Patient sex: F
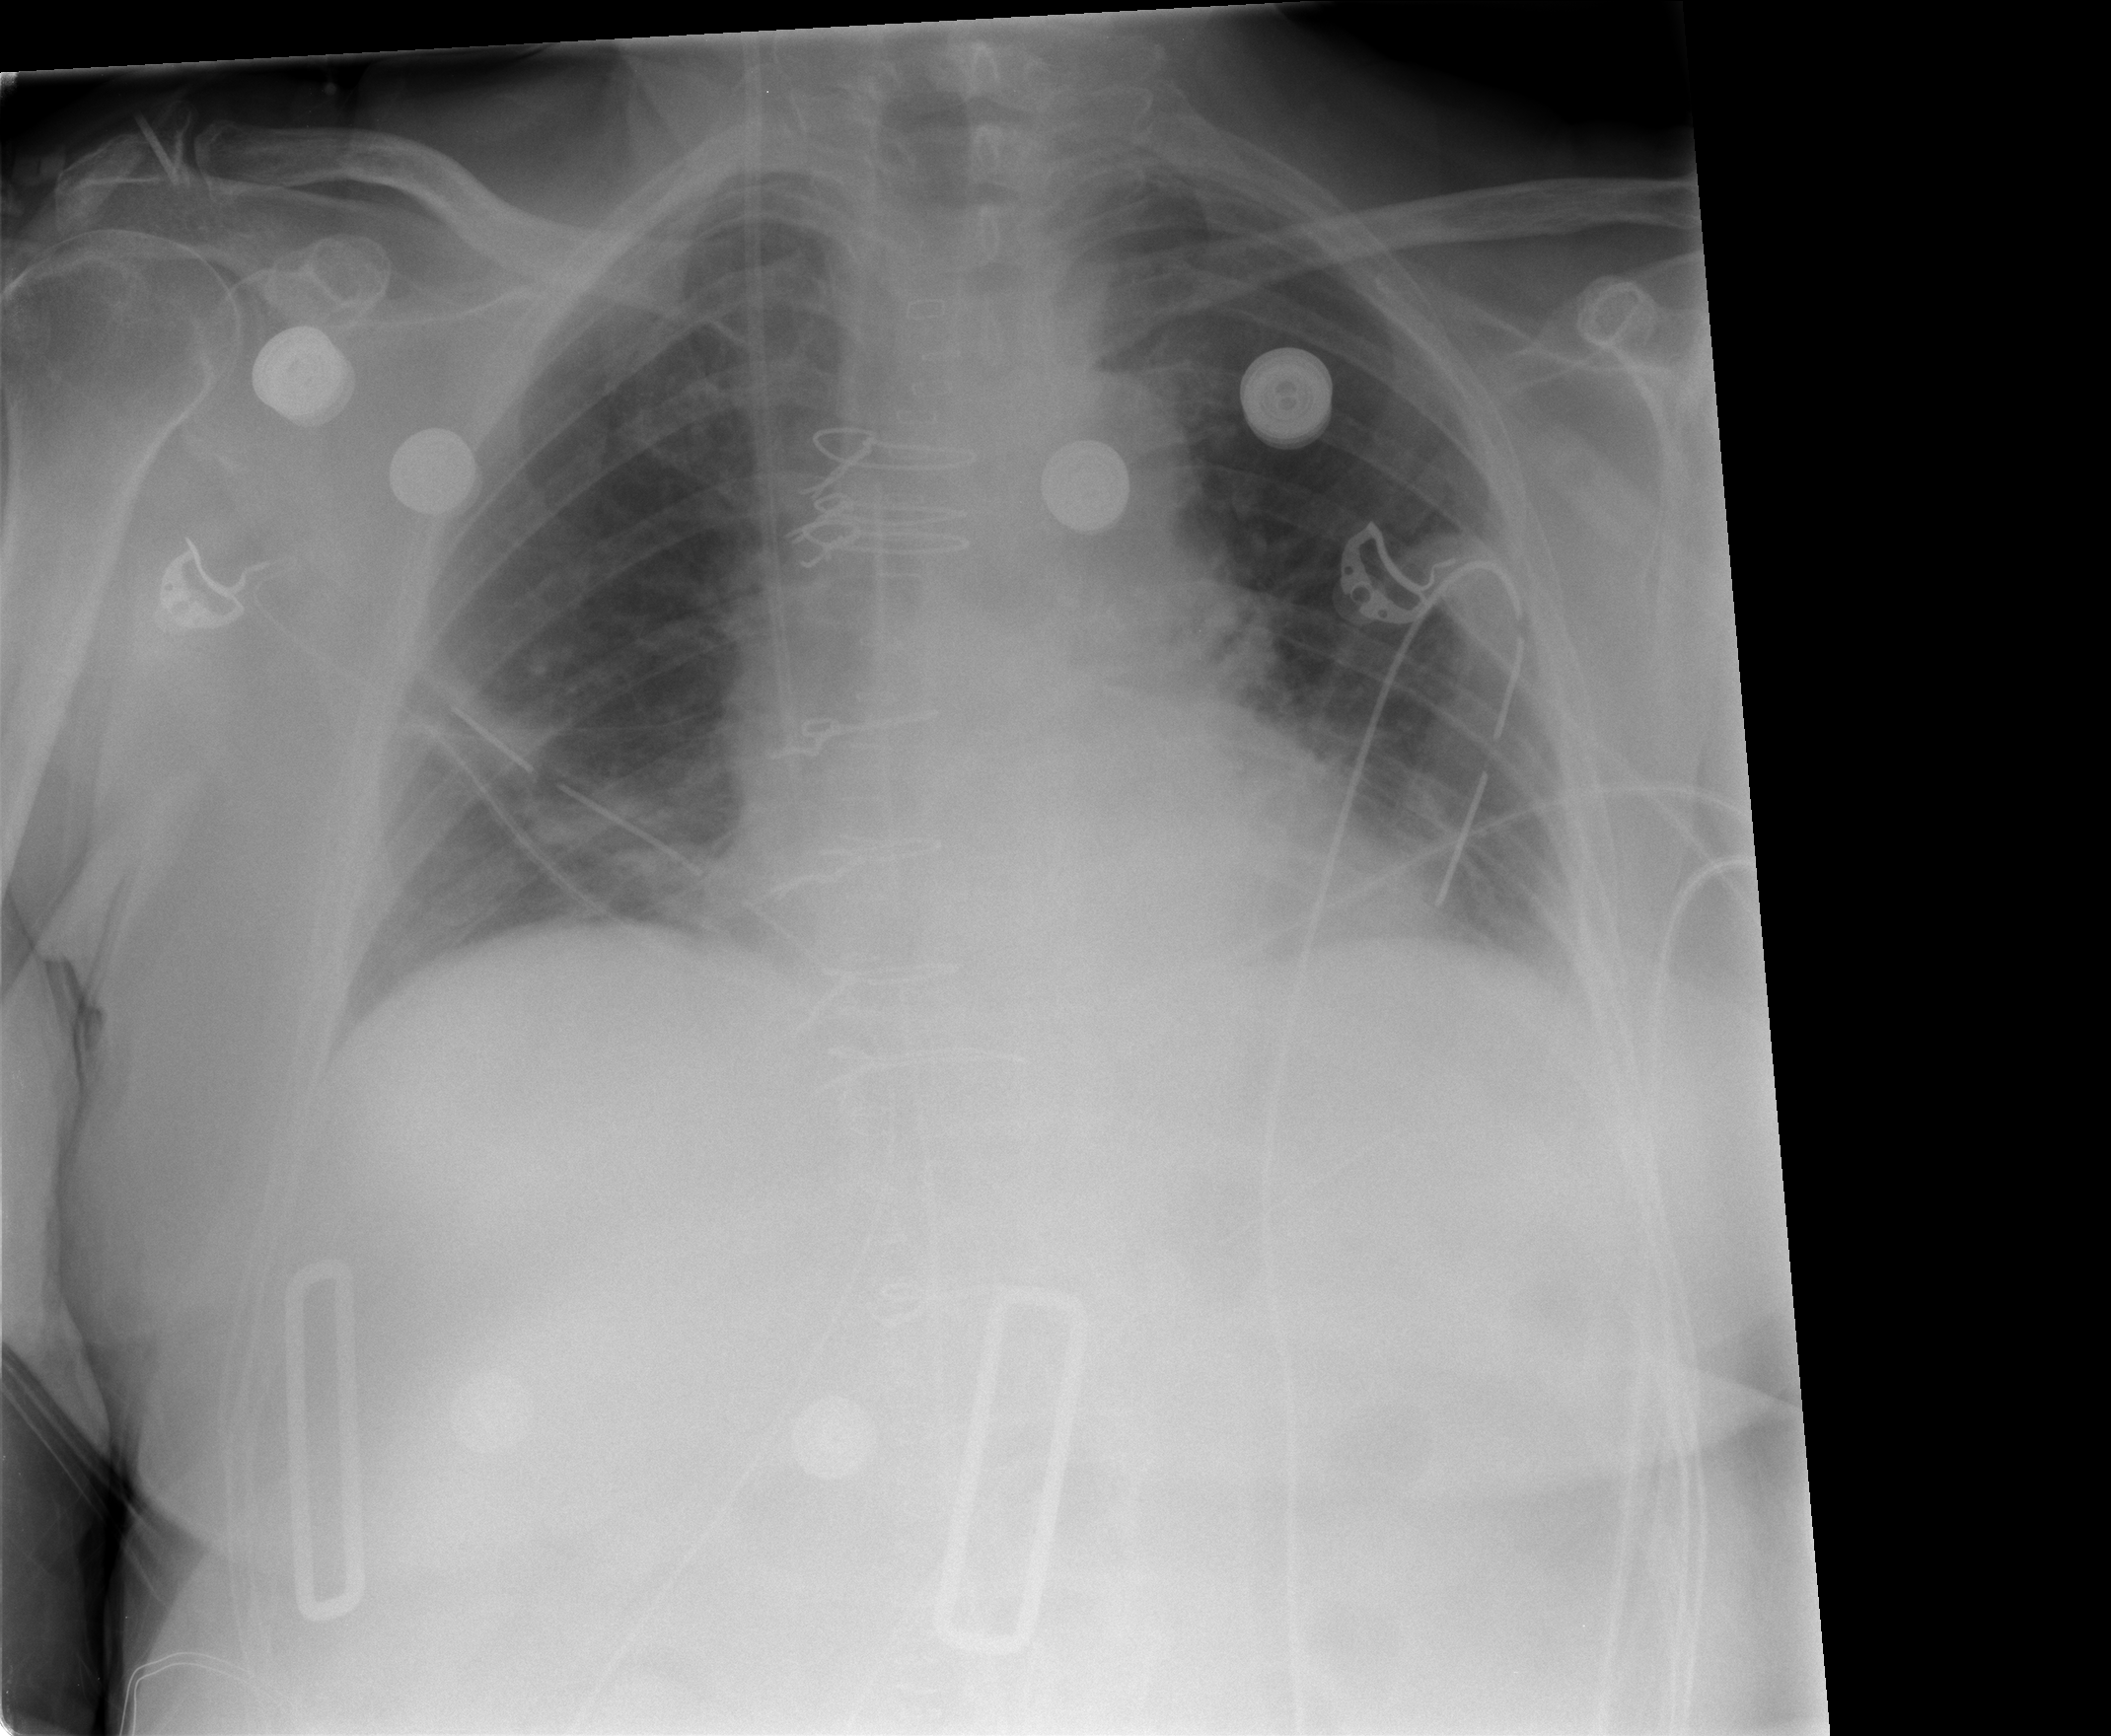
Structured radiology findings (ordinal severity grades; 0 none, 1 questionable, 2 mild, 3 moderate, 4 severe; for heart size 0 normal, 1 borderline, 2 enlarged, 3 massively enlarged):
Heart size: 0
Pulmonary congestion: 0
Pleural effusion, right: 1
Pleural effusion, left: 1
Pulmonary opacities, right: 0
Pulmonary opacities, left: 0
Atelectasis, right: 1
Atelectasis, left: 0